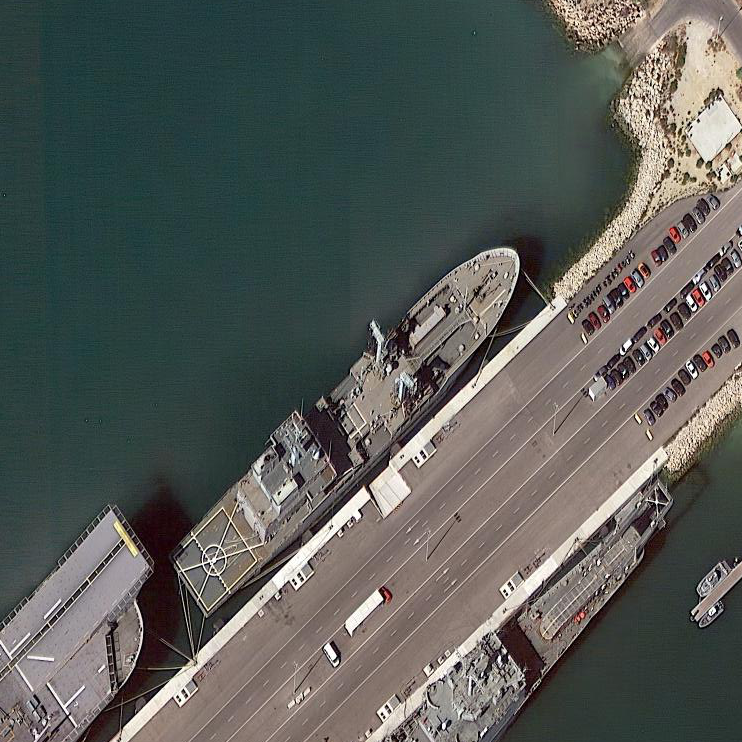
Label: combat